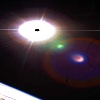
Label: sunburn